Question: Okay, i am not allowed to upload an image yet, so i will try to explain it this way:
I am trying to create this effect:
(: text replaced with an image)

= : background div with background-image
the dashed line has a width of 100% and does not cross the name.
I don't want the line to go over the name, so
i am looking for some kind of mask that i can place
over the line.
Thanks in advance!
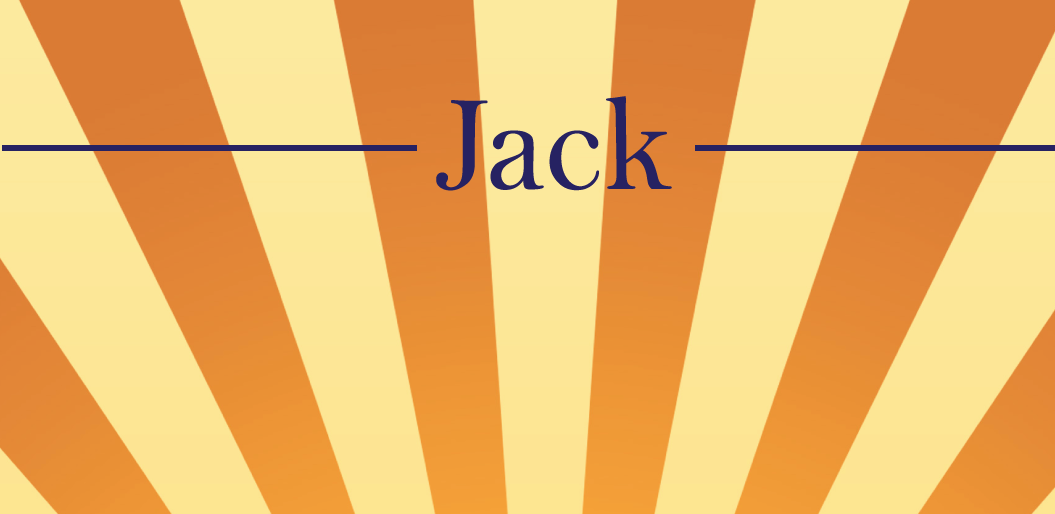
Answer: You could add the line with '::before' and '::after' pseudo-elements, styled with a border:
'''
#wrapper {
display: flex;
border: 3px double;
/* You can add a backgound here */
}
#wrapper::before, #wrapper::after {
content: '';
flex-grow: 1;
border-top: 1px dashed;
align-self: center;
}
'''
'''
<div id="wrapper">
<div>Peter</div>
</div>
'''